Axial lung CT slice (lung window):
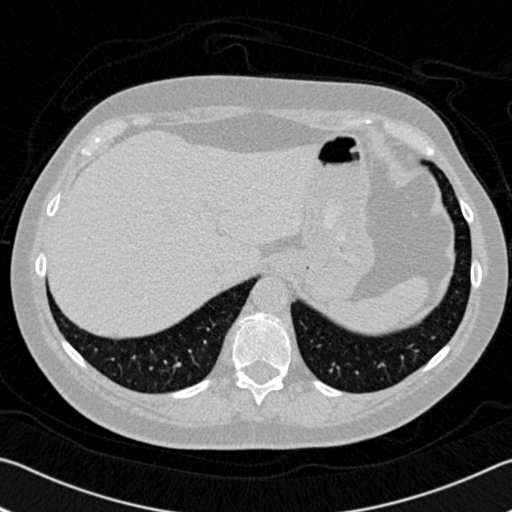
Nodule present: no